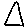
Label: triangle